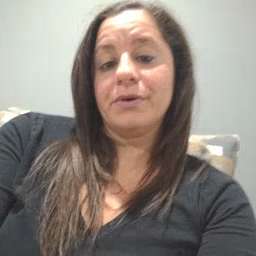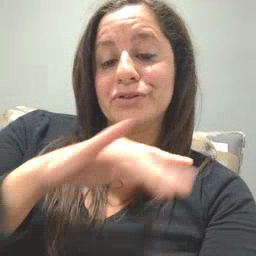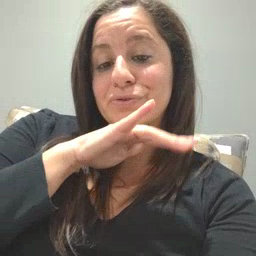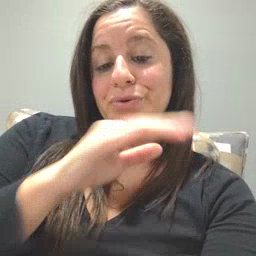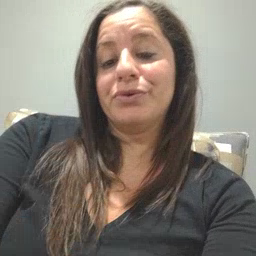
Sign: dirty